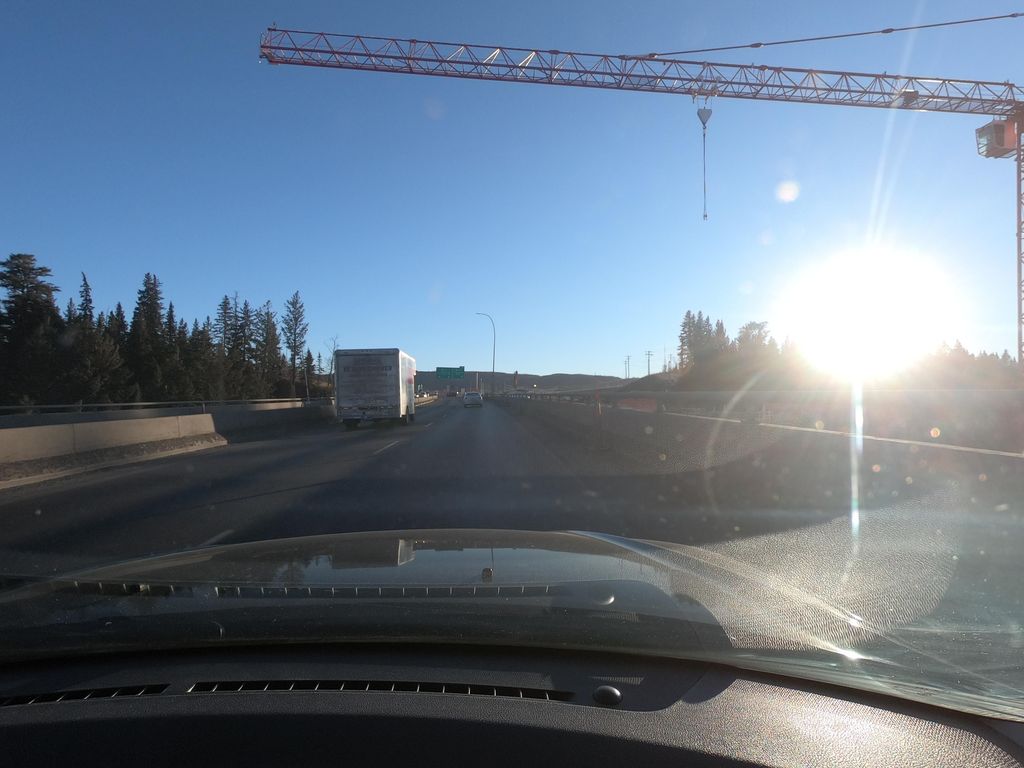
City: calgary